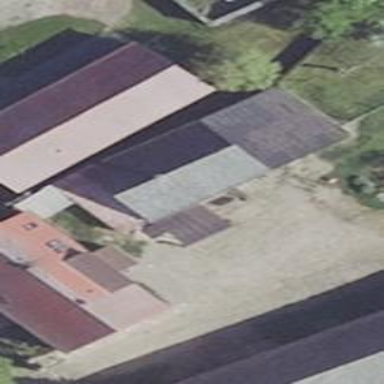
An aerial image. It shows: Shed building.